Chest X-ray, PA view. Patient: 39 years old, sex M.
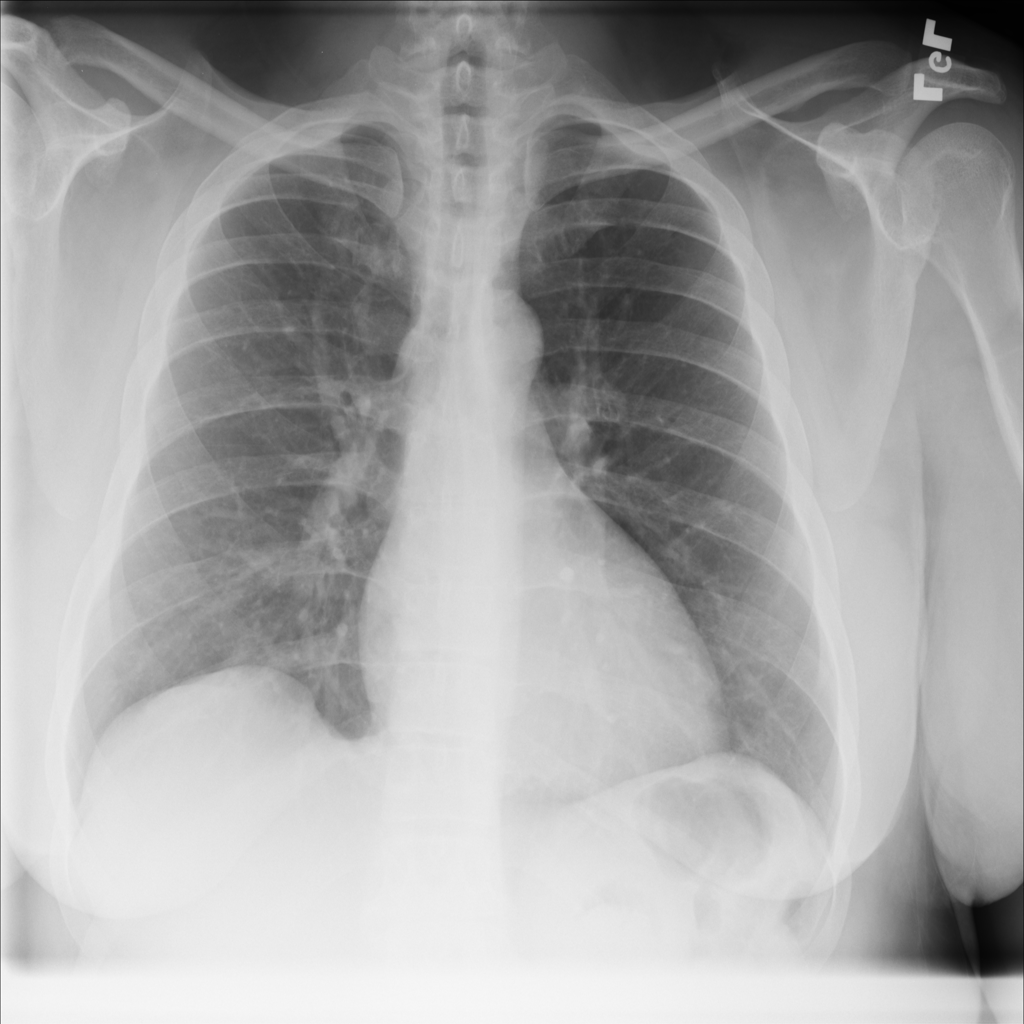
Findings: No Finding